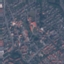
Land use / land cover class: Residential